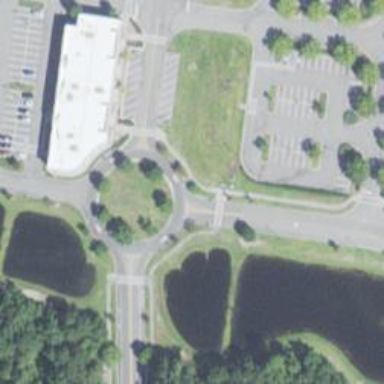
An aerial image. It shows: Unclassified road featuring roundabout.